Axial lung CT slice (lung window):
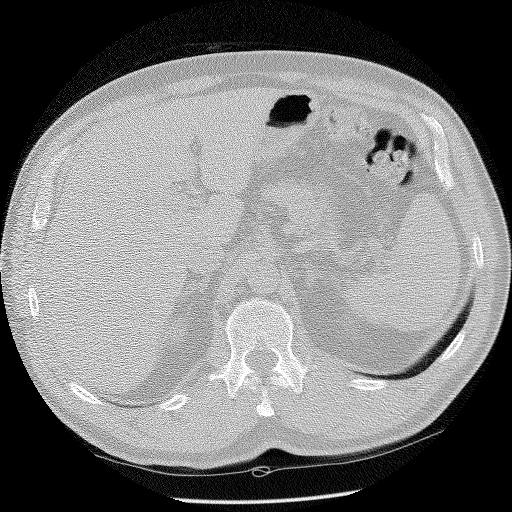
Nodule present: no